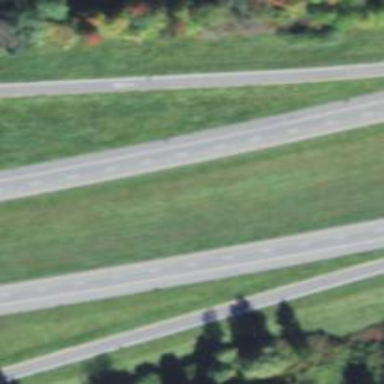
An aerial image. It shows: Asphalt road classified as primary highway with expressway characteristics.